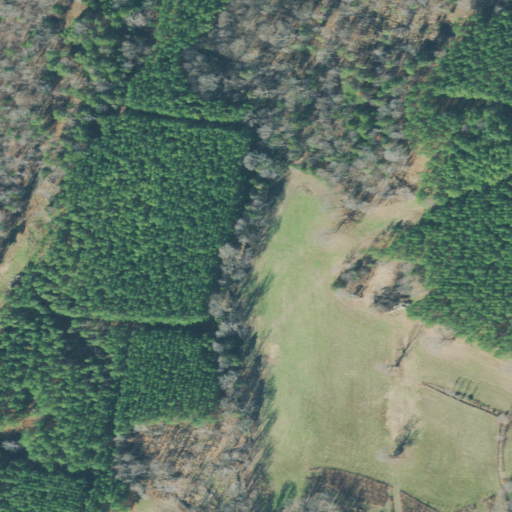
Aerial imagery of valley in Tennessee named Furnace Hollow containing evergreen forest, pasture, mixed forest, deciduous forest, shrub, and woody wetlands